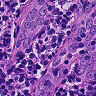
Metastatic tissue present: no